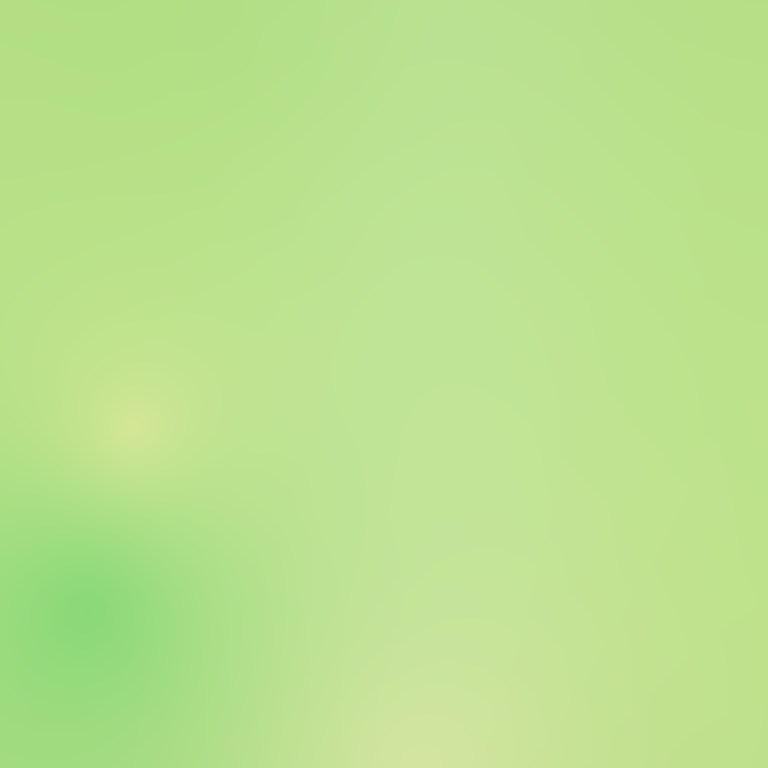
Abstract light effect, smooth gradient from soft green to pale yellow, calm atmosphere, diffuse glow, no room, no furniture, no objects.